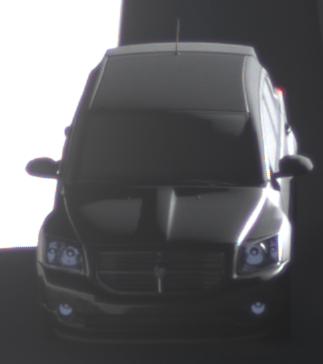
Make: Dodge
Model: Caliber 1.8
Detailed model: Caliber
Model produced from: 2006/06
Model produced until: 2009/03
Doors: 5
Color: black
Road condition: dry road
Daytime: morning or afternoon
Contrast: high contrast